Field crop: tomato
Growth stage: 1
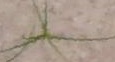
Species: cyperus